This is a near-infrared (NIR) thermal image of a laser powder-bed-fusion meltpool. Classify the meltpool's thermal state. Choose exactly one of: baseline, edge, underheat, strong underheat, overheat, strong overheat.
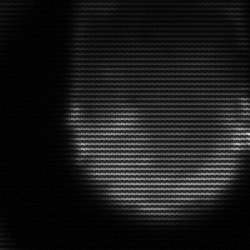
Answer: edge